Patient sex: F
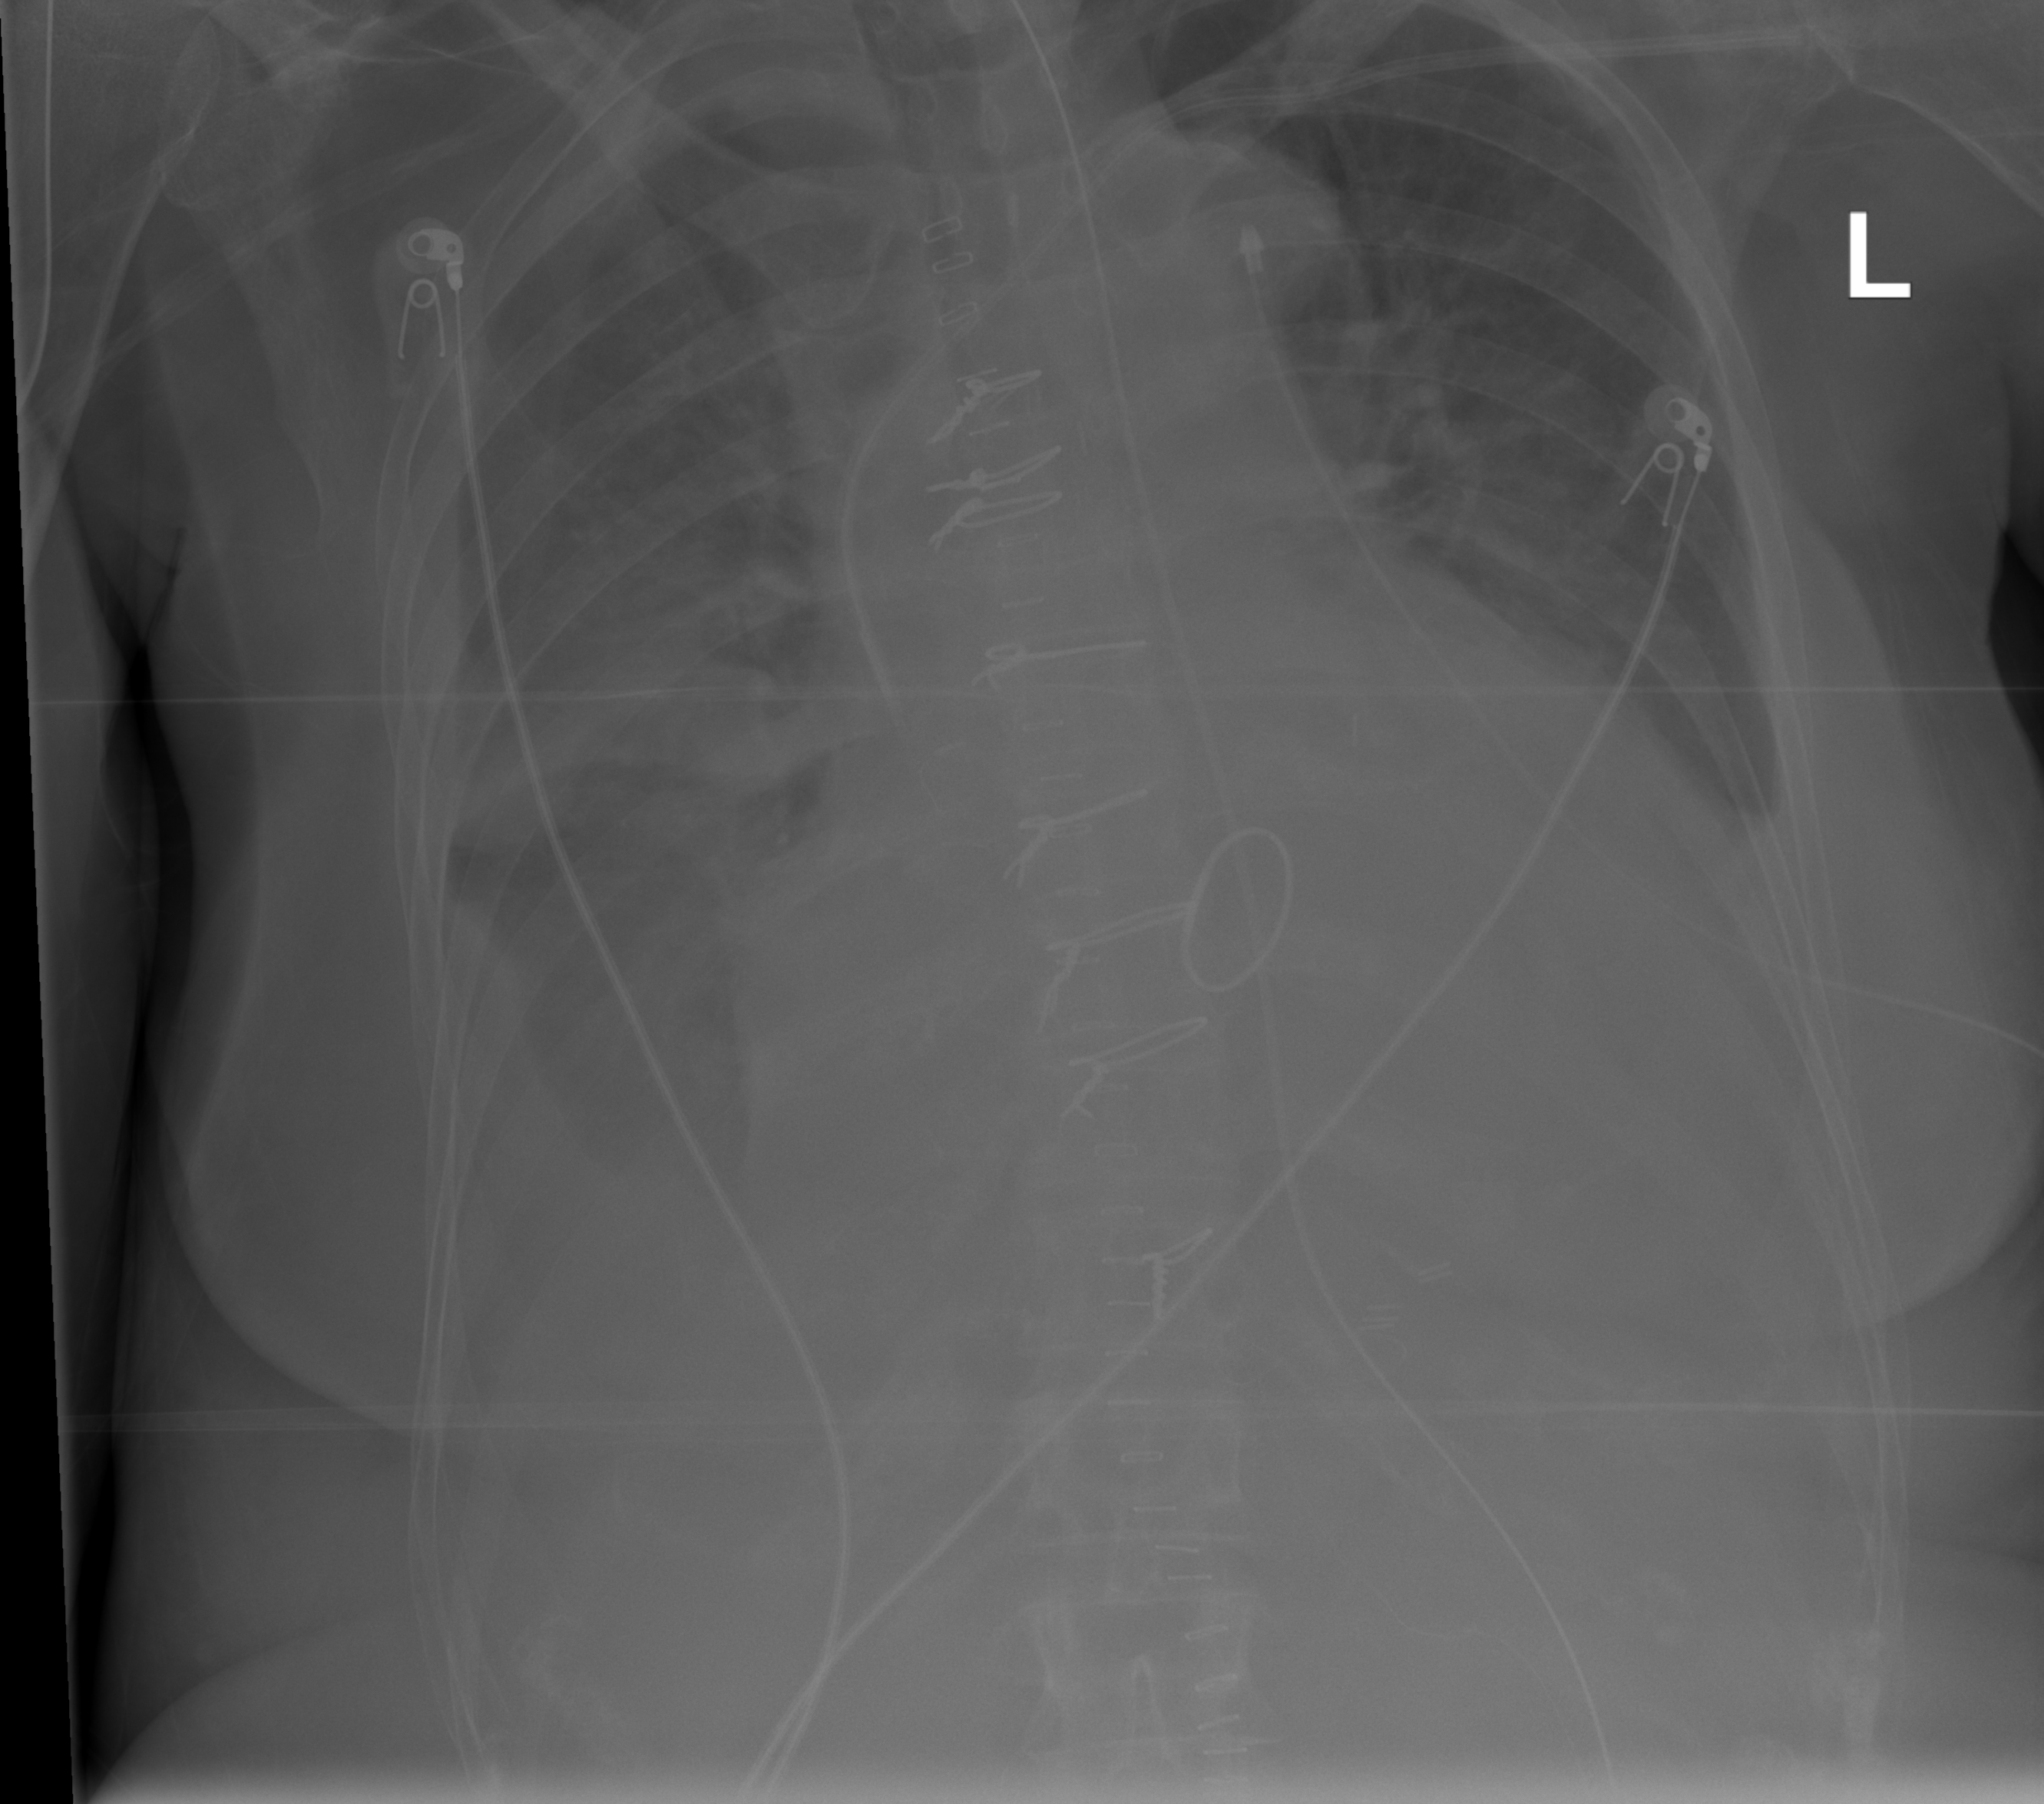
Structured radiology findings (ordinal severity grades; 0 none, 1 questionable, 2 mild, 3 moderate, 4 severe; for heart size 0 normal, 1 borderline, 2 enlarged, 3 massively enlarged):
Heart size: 2
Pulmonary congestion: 2
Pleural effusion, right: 3
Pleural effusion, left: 2
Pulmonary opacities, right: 0
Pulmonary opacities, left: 0
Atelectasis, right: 2
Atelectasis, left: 2